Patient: sex F, age 66
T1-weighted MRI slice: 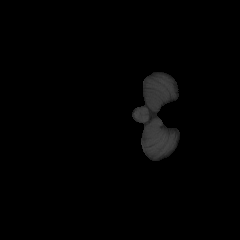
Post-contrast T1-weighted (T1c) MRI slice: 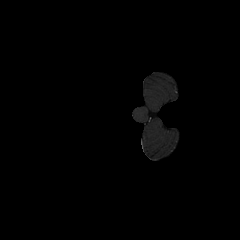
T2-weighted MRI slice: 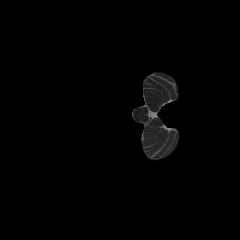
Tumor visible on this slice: no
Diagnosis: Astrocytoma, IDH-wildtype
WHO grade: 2